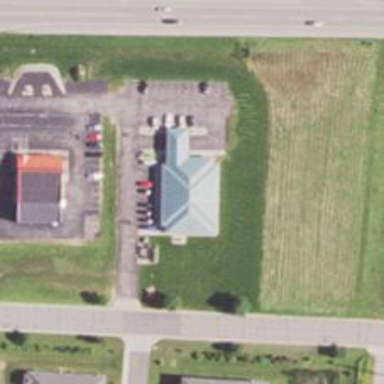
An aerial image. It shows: Healthcare clinic.